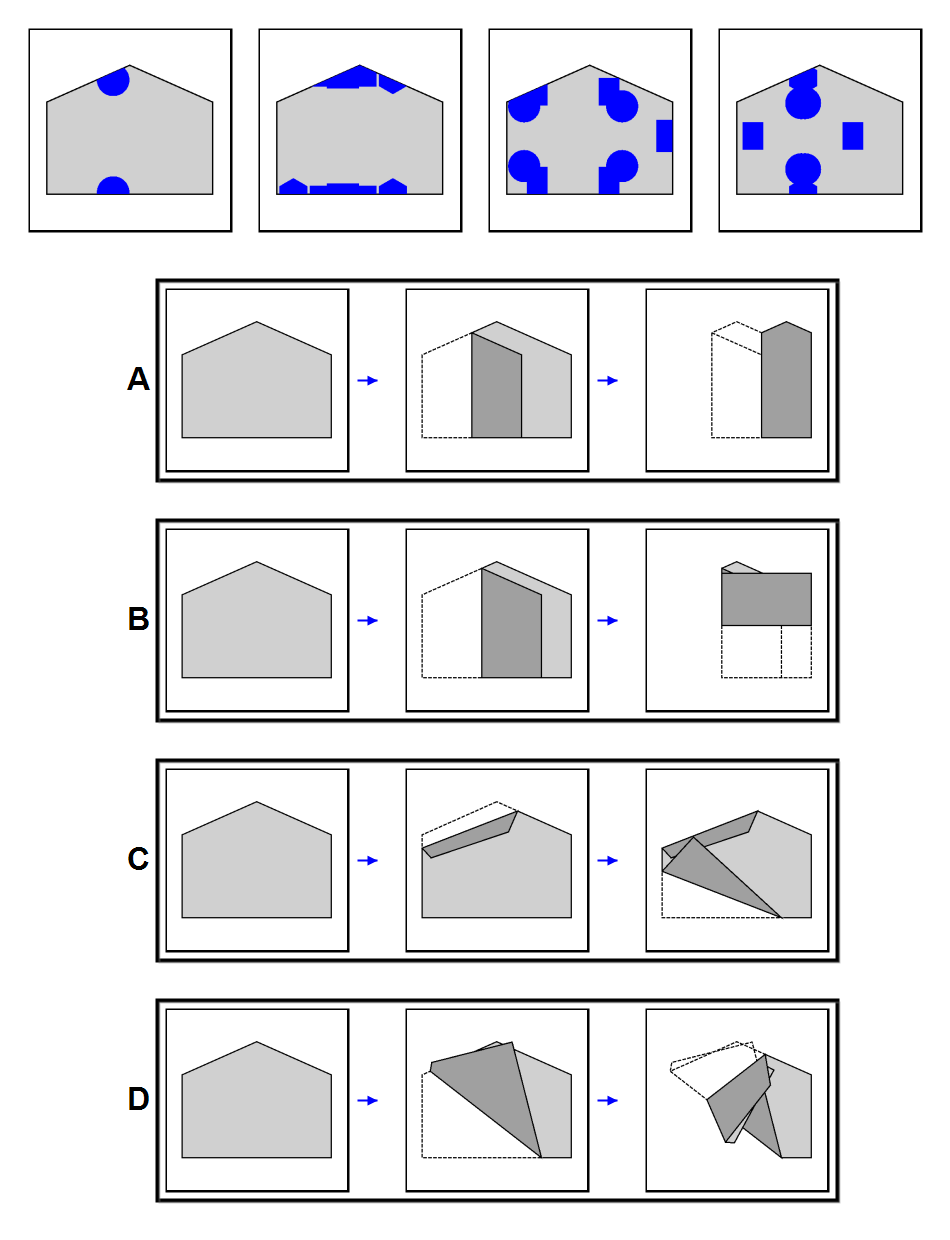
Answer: B